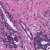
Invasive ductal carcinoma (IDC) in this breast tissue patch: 1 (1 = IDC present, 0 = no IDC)